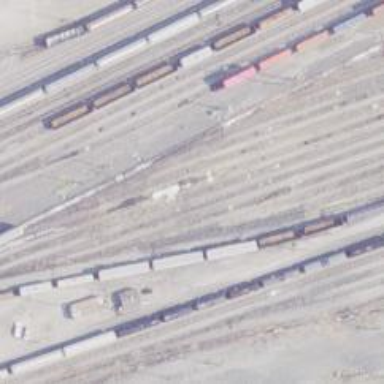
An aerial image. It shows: Railway yard used for servicing trains.